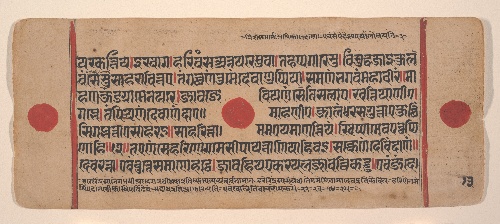
Date: 15th century
Object type: Folio
Classification: Paintings
Medium: Ink, opaque watercolor, and gold on paper
Culture: India (Gujarat)
Dimensions: 4 3/8 x 10 5/8 in. (11.1 x 27 cm)
Department: Asian Art
Credit line: Rogers Fund, 1955
Accession year: 1955
Repository: Metropolitan Museum of Art, New York, NY